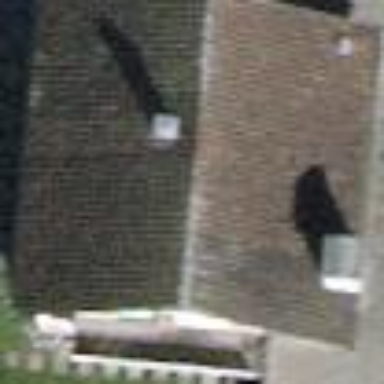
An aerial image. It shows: Building with tile roof.